Question: I have an application using the MySQL .Net connection but for some reason i'm having a problem parsing the results to return them,
'''
public NameValueCollection[] query(string query)
{
connect();
NameValueCollection[] resultSet;
MySqlCommand command = connection.CreateCommand();
MySqlDataReader Reader;
command.CommandText = query;
connection.Open();
Reader = command.ExecuteReader();
string theserows = "";
while (Reader.Read())
{
for (int i = 0; i < Reader.FieldCount; i++){
theserows += Reader.GetName(i)+"="+Reader.GetValue(i).ToString() + ",";
Count = i;
}
theserows += "
";
}
connection.Close();
string[] results = theserows.Split(new char[] {'
'}, StringSplitOptions.RemoveEmptyEntries);
int countResultRows = 0;
resultSet = new NameValueCollection[Count];
foreach (string s in results)
{
resultSet[countResultRows] = new NameValueCollection();
string[] result = s.Split(new char[] {','}, StringSplitOptions.RemoveEmptyEntries);
foreach (string col in results)
{
if (string.IsNullOrEmpty(col))
continue;
string[] kv = col.Split('=');
resultSet[countResultRows].Add(kv[0], kv[1]);
}
countResultRows++;
}
return resultSet;
}
'''
In this 'theserows = "site_id=1,
"' but i have an exception thown on the 'string[] result = s.Split(',');' with the exception 'IndexOutOfRangeException'
Could any one give any insight into why this error would be occurring?
On another note the reason i'm reading it all then building the NameValueCollection is I want to add a logging system that logs the full query and it's results
EDIT::
"count"(lowercase) changed to countResultRows
CallStack
'''
HTML5Streamer.exe!HTML5Streamer.Classes.MySQL.query(string query) Line 53 C#
HTML5Streamer.exe!HTML5Streamer.Classes.Query.getSiteId(string domain) Line 17 + 0x10 bytes C#
HTML5Streamer.exe!HTML5Streamer.Classes.Query.checkUserPass(string username, string password, string domain) Line 31 + 0xb bytes C#
HTML5Streamer.exe!HTML5Streamer.Classes.Service.ProccessAdminRequest(System.Net.HttpListenerContext context) Line 239 + 0xd9 bytes C#
HTML5Streamer.exe!HTML5Streamer.Classes.Service.ProcessRequest(System.Net.HttpListenerContext context) Line 176 + 0xb bytes C#
HTML5Streamer.exe!HTML5Streamer.Classes.Service.ListenerCallback(System.IAsyncResult result) Line 150 + 0xb bytes C#
'''

<URL>
Line 52 is 'resultSet[countResultRows] = new NameValueCollection();'
function starts at line 26 ends at 65
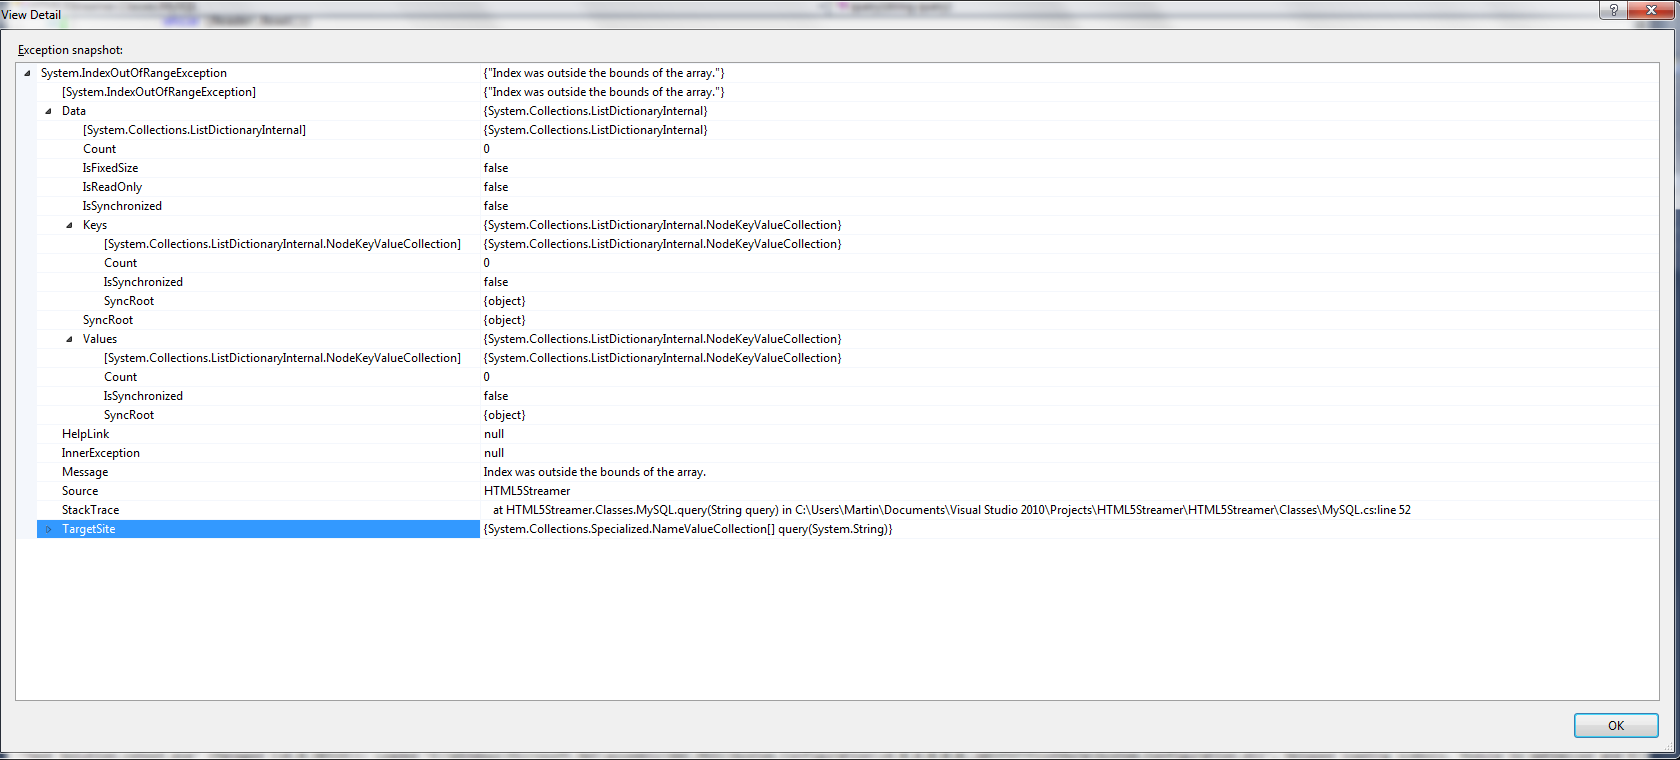
Answer: You shouldn't use same variable names for 2 different values (count, Count), even if it is syntactically correct, this can be confusing.
Second, you should check if kv length is > 1 before accessing the array
'''
resultSet[count].Add(kv[0], kv[1]);
'''
If I follow the logic of you program, given the string "site_id=1,
", after the split,
result = {"site_id=1","
"}, for the second string kv = {"
"} and therefor kv[1] will return an OutOfRangeException.
Here's how I would've written your code
'''
string[] results = theserows.Split(new char[]{'
'},StringSplitOptions.RemoveEmptyEntries);
resultSet = new NameValueCollection[Count];
for(int i = 0; i < results.Length && i < Count; i++)
{
string s = results[i];
resultSet[i] = new NameValueCollection();
string[] result = s.Split(new char[]{','},StringSplitOptions.RemoveEmptyEntries);
foreach (string col in result) // As pointed by other users, this should be result insead of results, again bad var name choice
{
string[] kv = col.Split('=');
if(kv.Length >= 2)
resultSet[i].Add(kv[0], kv[1]);
}
}
'''
Avoiding any possible OutOfRangeExceptions